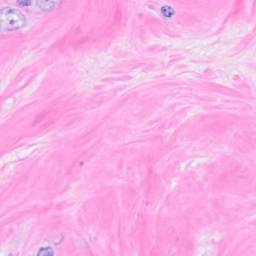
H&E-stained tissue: Breast